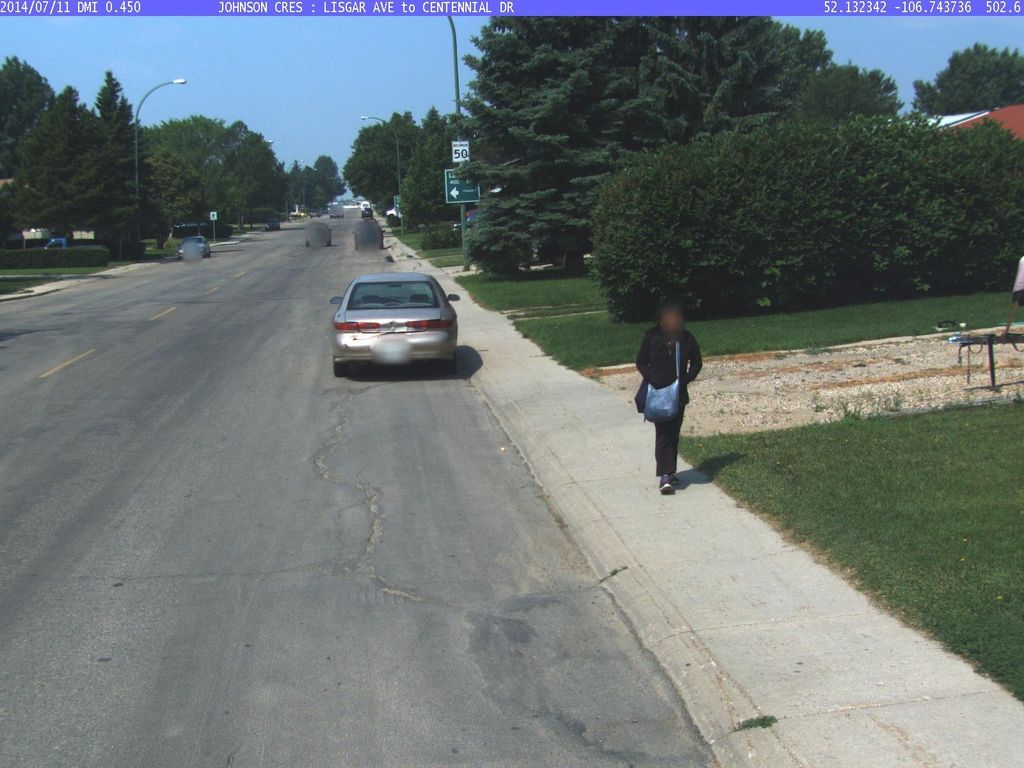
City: saskatoon